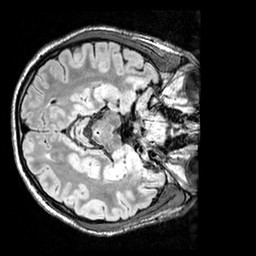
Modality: FLAIR
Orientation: axial
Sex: male
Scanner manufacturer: siemens
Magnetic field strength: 3 T
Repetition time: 5 s
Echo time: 0.395 s